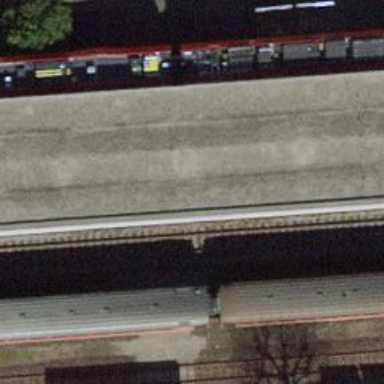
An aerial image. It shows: Railway service station.